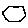
Label: hexagon